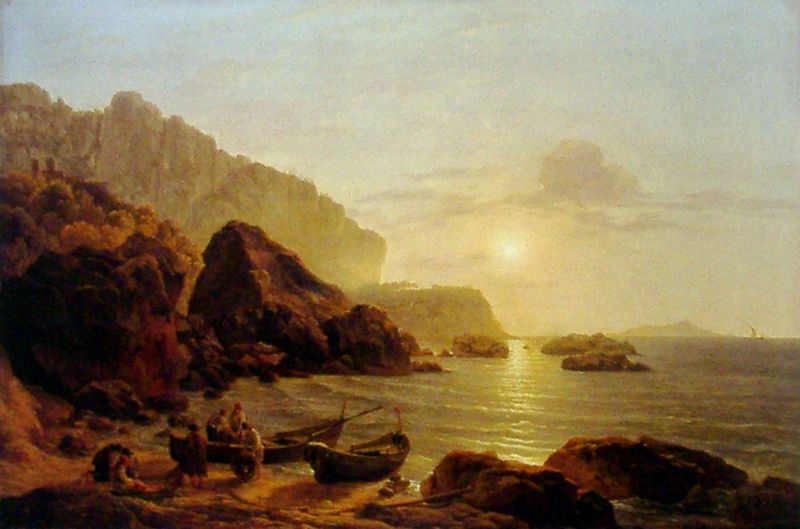
Titel: Küste von Capri bei Sonnenuntergang
Künstler: Joseph Rebell
Standort: München
Institution: Schack-Galerie
Schlagwörter: baum, berg, blau, blätter, dunkel, felsen, gemälde, gestein, gruppe, himmel, laub, mann, meer, schatten, wasser, weiß, wolken, bäume, gelb, grün, landschaft, menschen, ocker, sand, see, sitzen, ufer, abend, braun, grau, hell, holz, hut, hüte, licht, männer, orange, schwarz, ausblick, gebäude, haus, rot, schloss, weg, wolke, beige, leute, malerei, architektur, mensch, spitze, stehen, stein, steine, weit, bild, öl, dämmerung, ferne, horizont, hügel, morgen, natur, sonnenaufgang, spiegelung, weite, büsche, gebüsch, gewässer, sonne, insel, gold, england, rosa, sanft, schön, wald, anhöhe, boot, boote, ruder, hellblau, küste, schiff, schiffe, segel, segelboot, seicht, strand, welle, wellen, ruhe, italien, fischer, netze, arbeiten, warm, anstieg, berge, fels, felswand, gebirge, hellbraun, klippen, dunst, hellgrün, sonnenuntergang, ausflug, idylle, rast, sepia, figuren, romantik, brandung, dünung, flut, landung, seemann, seestück, staffage, wogen, ruderer, glanz, maler, deutsch, stimmung, abendrot, abendstimmung, anlegen, bucht, reflexion, klippe, steilküste, flucht, panorama, ebbe, ruine, offen, sonnenstrahl, blenden, burg, diesig, strahlen, vulkan, fischerboote, idyll, felsspalte, staub, verbergen, sehnsucht, freiheit, sonnenschein, felse, nest, ankern, reflektion, felsbrocken, atmosphäre, versteck, brocken, plateau, leuchtend, anker, aufbruch, freundlich, golden, arkadien, netz, azur, strandung, staffagefiguren, lagune, ablegen, angler, inseln, angeln, fischen, suche, ruderboote, festland, burgruine, botte, abfall, landen, morgens, brug, meeresbucht, sitzens, nussschale, sylt, fischernetz, speigelung, felsküste, felsformation, william turner, piraten, capri, stimmungsvoll, atmosphärisch, steilwand, felsrisse, ischia, menschen7, fesen, horizot, großbritannien, felsplateau, klarer himmel, feslen, kreidefelsen, sorrent, abendlich, traumlandschaft, gestrpp, idealisier, lichschein, morgendlich, nussschalen, uferstreifen, 19. jahrhundert, kuestenlandschaft, breaun, braun+sepia